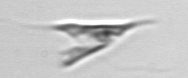
Label: Chrysochromulina_lanceolata